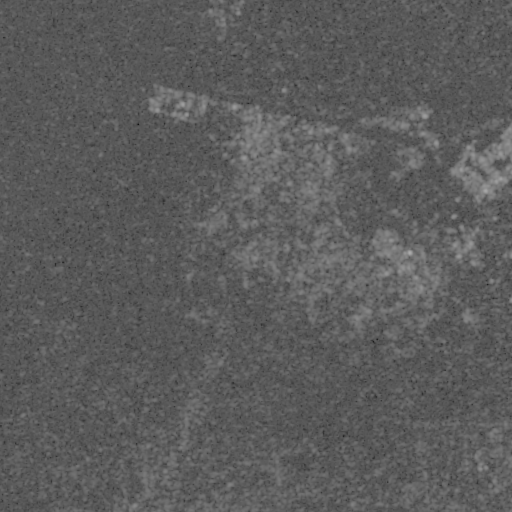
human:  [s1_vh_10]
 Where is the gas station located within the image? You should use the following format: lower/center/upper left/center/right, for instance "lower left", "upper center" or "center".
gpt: The gas station is located in the center right of the image.
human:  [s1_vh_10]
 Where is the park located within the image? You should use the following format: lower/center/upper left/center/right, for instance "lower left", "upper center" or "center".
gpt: The park is located in the center right of the image.
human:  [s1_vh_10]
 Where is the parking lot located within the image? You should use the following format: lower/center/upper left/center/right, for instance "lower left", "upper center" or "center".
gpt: The parking lot is located in the upper right of the image.
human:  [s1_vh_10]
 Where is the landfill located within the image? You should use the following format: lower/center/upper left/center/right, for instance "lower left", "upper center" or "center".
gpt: There is no landfill in the image.

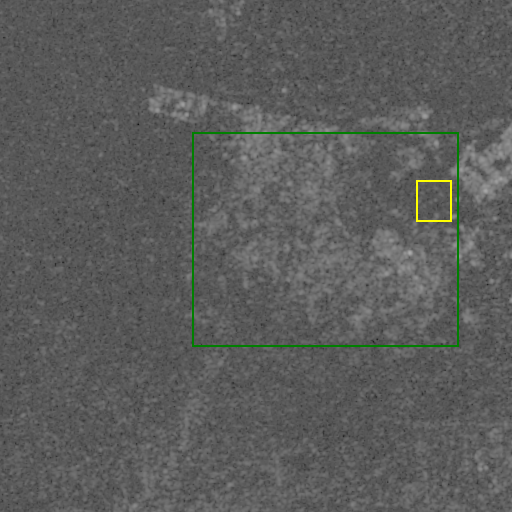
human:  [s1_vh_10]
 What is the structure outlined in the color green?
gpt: The structure outlined in green is a crop field.
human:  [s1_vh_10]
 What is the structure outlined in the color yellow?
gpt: The structure outlined in yellow is a park.
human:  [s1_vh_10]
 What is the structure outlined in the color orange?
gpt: There is no orange outline.